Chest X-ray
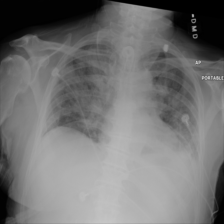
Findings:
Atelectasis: negative
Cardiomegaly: negative
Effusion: negative
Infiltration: negative
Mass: negative
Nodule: negative
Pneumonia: negative
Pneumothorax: negative
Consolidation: negative
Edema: negative
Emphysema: negative
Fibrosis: negative
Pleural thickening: negative
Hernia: negative